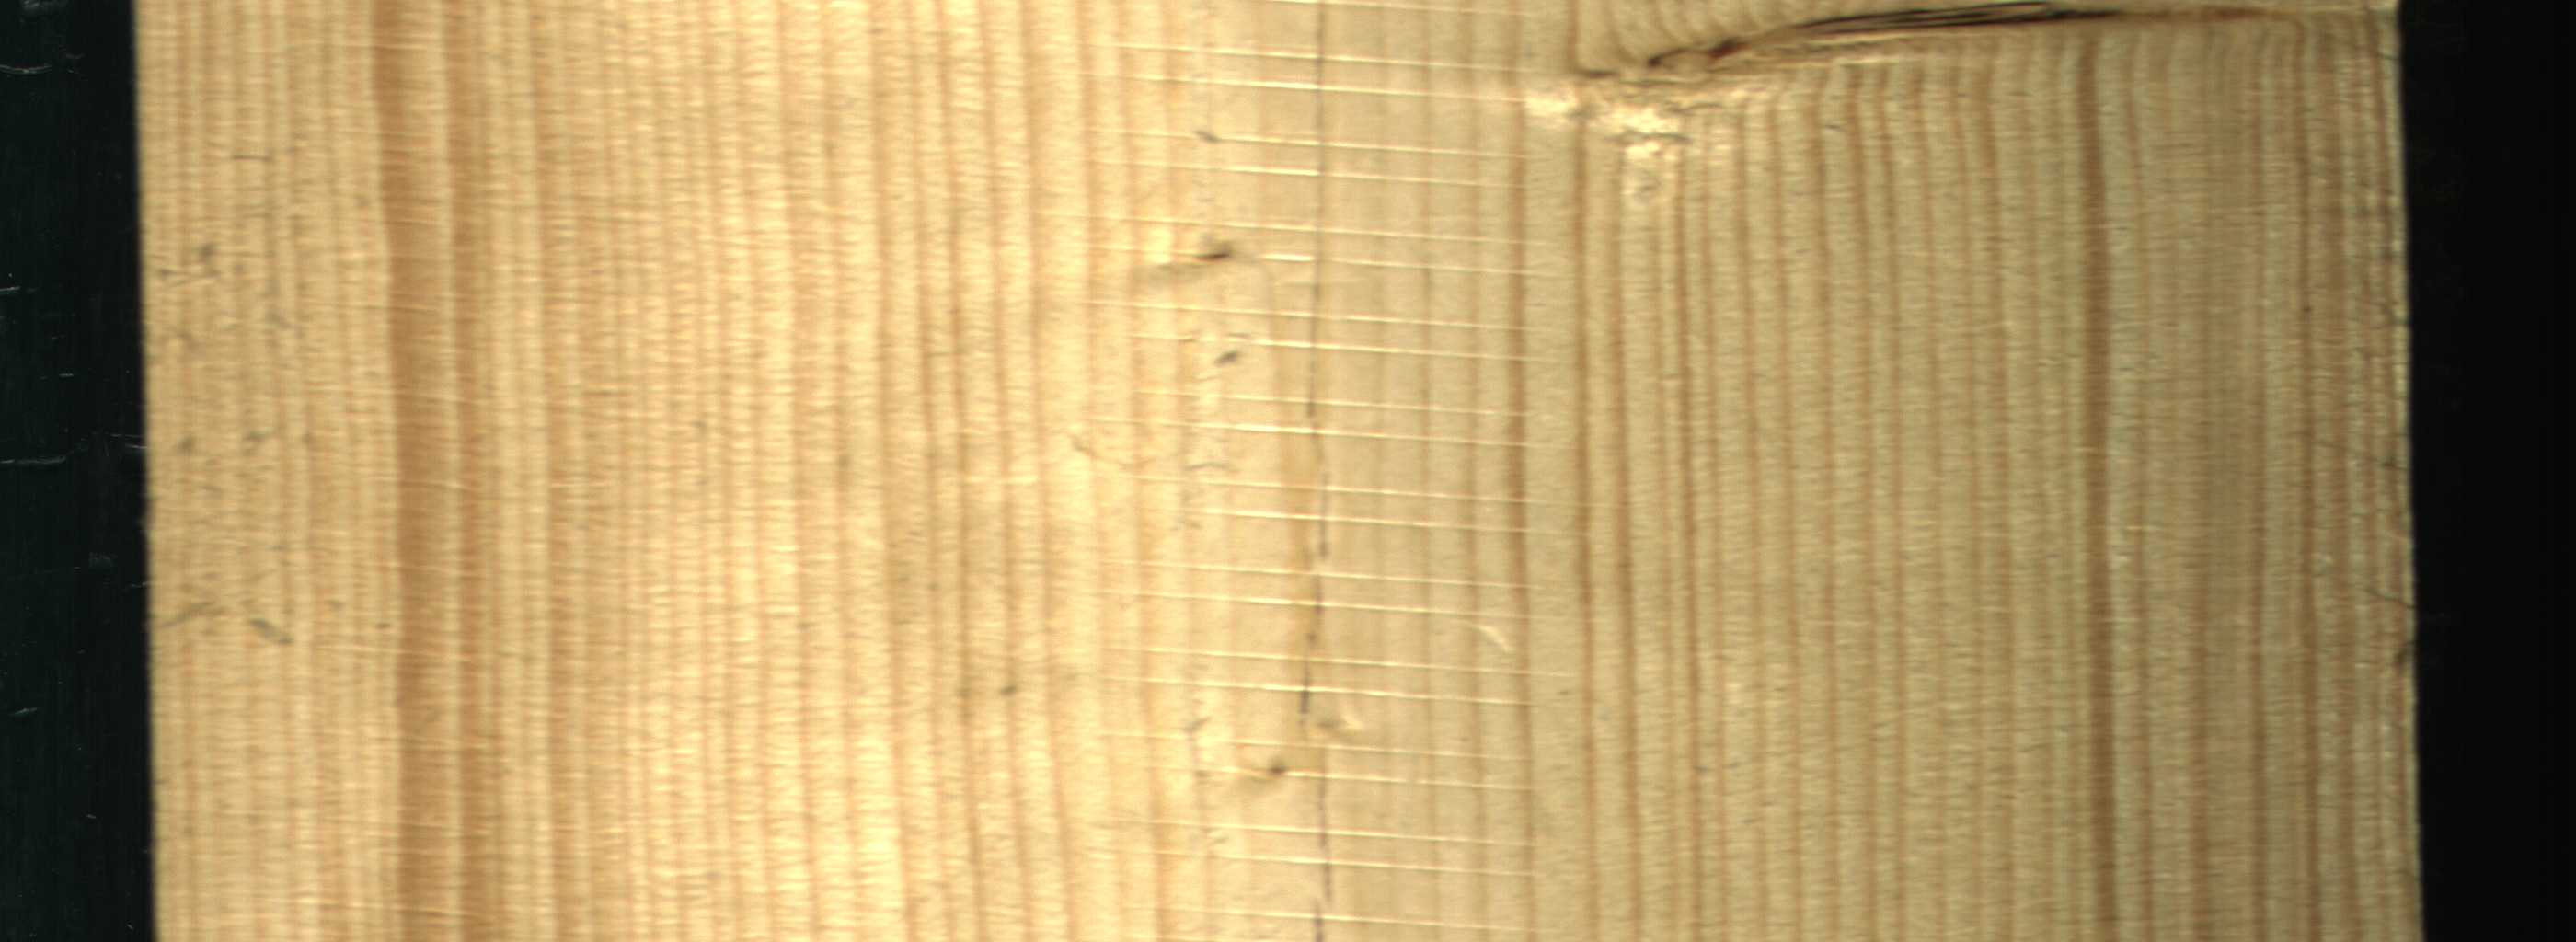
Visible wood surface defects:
Crack
Dead_Knot